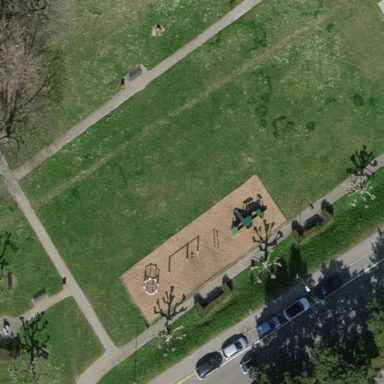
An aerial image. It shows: Lovely park for leisure and relaxation.